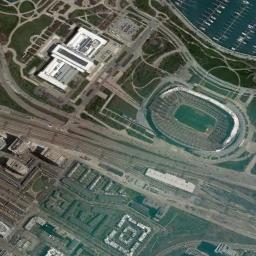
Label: stadium